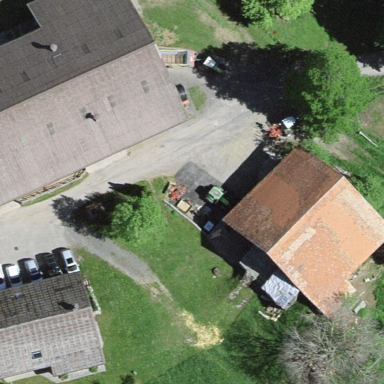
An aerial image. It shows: Farmyard area.